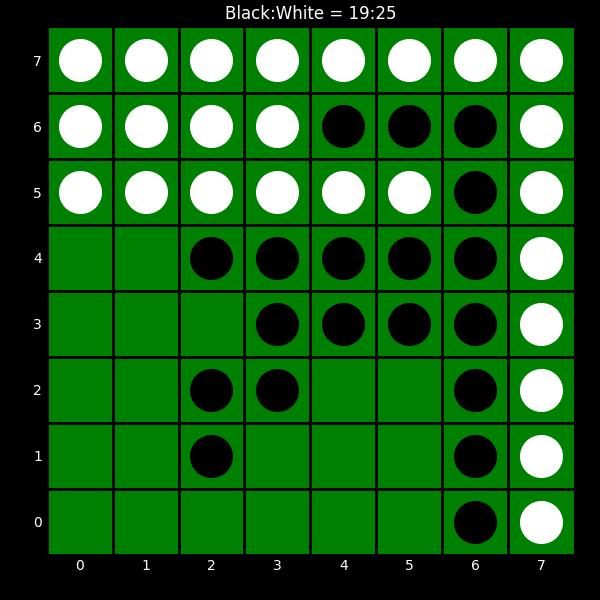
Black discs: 19
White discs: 25